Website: bh-photo
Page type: address-validator
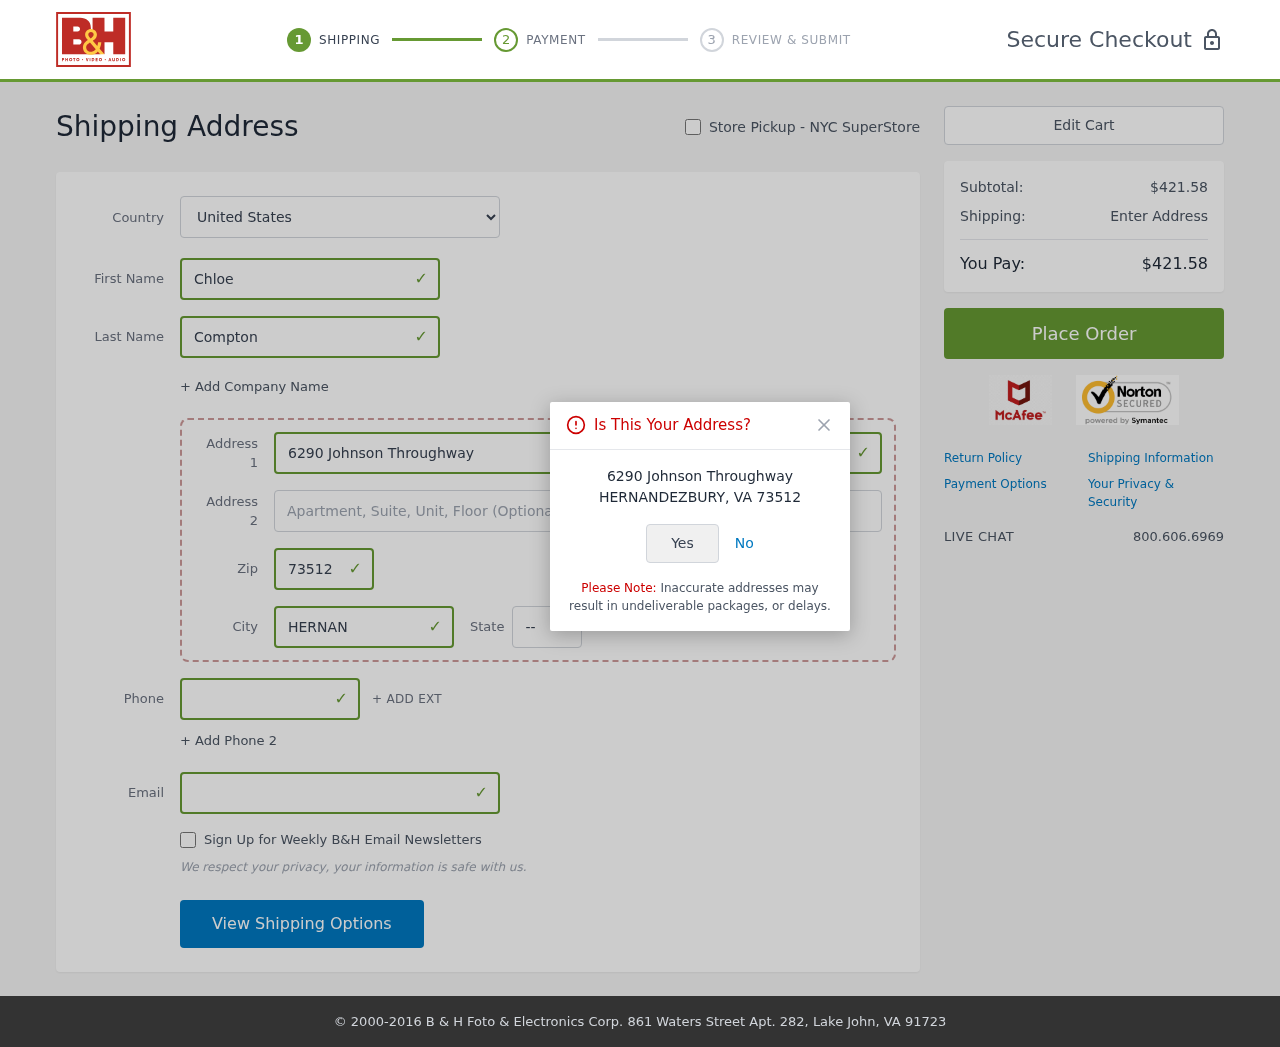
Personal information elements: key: PII_CITY
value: Hernandezbury
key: PII_COUNTRY
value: United States
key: PII_EMAIL
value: chloe.compton@yahoo.com
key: PII_FIRSTNAME
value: Chloe
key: PII_LASTNAME
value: Compton
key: PII_PHONE
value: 8357591579
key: PII_POSTCODE
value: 73512
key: PII_STATE_ABBR
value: VA
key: PII_STREET
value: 6290 Johnson Throughway
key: PII_CITY_CONFIRM
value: HERNANDEZBURY
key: PII_POSTCODE_FULL
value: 73512
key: PII_POSTCODE_NUMERIC
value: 73512
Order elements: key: ORDER_SUBTOTAL
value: $421.58
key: ORDER_TOTAL
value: $421.58